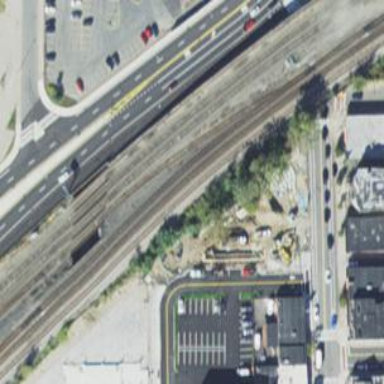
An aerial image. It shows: Railway siding with rails.